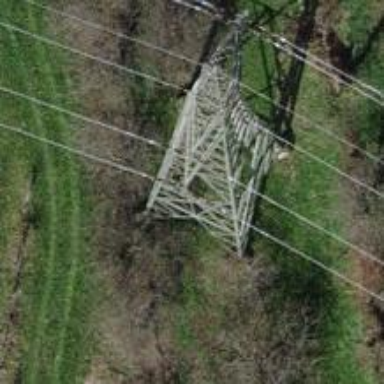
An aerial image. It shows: Lattice structure tower used for power distribution.